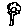
Label: flower